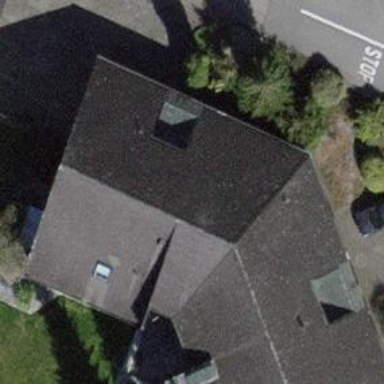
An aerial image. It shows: Building with tile roof.